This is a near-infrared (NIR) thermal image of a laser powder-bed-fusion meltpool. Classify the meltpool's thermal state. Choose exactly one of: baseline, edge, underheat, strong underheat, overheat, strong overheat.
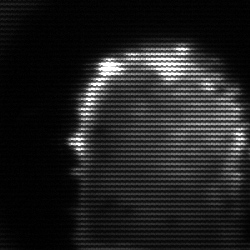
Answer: baseline